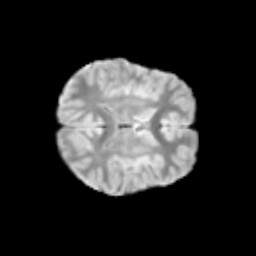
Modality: T2w
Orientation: axial
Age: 12
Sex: female
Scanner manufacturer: siemens
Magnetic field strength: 3 T
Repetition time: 3.8 s
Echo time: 0.07 s